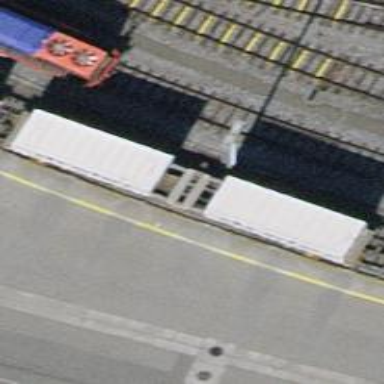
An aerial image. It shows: Railway yard with one track.